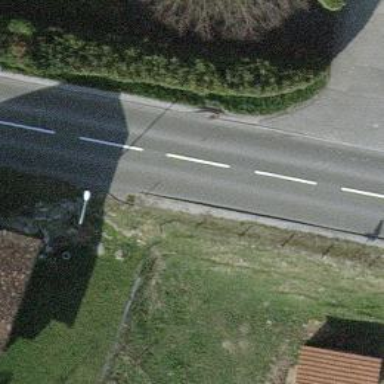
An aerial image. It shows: Bus stop with platform for public transport.